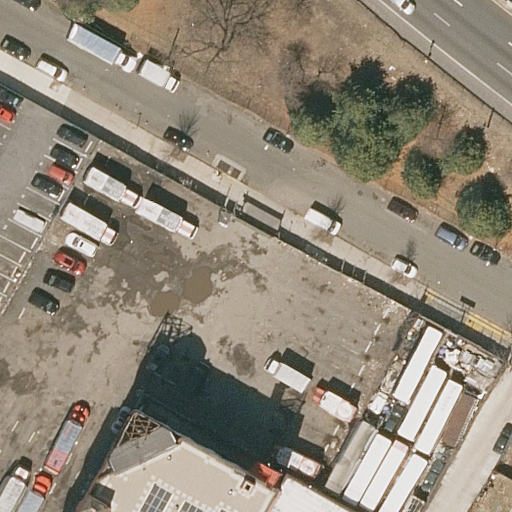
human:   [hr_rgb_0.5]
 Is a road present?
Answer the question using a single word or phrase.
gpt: yes

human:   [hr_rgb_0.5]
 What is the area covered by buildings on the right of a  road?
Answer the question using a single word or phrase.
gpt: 0m2

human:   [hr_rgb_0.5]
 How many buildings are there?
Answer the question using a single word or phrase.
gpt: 2

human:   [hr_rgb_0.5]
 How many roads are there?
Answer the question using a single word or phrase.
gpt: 2

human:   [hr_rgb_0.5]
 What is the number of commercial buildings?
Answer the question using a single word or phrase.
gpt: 1

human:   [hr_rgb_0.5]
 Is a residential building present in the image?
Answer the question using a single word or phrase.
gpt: yes

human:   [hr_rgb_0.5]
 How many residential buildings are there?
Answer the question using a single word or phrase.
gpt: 1

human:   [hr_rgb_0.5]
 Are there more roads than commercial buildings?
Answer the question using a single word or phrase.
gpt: yes

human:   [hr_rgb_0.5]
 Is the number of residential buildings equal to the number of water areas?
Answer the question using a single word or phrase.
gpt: no

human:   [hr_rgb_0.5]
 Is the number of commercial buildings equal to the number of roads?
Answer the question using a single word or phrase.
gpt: no

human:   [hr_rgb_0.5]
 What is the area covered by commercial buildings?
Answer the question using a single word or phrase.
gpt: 705m2

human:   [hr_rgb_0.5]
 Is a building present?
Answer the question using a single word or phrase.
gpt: yes

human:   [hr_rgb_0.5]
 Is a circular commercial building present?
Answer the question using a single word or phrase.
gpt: no

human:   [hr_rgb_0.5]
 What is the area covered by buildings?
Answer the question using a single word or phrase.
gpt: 1708m2

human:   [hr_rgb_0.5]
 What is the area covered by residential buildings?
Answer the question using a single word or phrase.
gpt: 1002m2

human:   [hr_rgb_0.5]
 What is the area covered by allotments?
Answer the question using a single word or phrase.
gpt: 0m2

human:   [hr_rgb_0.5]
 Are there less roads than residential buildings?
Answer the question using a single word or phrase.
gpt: no

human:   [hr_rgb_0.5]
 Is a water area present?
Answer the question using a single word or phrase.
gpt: no

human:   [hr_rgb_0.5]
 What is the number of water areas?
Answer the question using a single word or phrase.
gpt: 0

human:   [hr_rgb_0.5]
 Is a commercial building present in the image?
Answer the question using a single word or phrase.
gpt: yes

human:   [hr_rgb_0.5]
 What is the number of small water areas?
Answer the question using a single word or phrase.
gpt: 0

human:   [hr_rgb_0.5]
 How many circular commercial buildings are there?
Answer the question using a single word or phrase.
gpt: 0

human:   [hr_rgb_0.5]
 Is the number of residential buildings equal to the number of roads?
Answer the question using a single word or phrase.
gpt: no

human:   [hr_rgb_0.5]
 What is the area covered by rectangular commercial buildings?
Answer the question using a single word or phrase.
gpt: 705m2

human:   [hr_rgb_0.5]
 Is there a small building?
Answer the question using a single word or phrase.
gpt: no

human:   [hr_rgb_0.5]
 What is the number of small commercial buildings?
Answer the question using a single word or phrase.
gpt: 0

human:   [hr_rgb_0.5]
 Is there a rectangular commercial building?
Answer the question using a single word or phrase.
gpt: yes

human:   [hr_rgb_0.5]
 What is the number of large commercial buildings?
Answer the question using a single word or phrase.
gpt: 1

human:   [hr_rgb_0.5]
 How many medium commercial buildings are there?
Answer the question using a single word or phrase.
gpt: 0

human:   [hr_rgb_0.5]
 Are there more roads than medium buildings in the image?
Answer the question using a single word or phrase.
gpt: yes

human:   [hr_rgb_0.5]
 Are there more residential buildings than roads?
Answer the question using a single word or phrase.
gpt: no

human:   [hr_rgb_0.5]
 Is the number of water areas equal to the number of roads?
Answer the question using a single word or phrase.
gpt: no

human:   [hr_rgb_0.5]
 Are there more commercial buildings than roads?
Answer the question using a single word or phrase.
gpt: no

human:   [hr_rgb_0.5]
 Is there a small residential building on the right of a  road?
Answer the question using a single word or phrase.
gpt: no

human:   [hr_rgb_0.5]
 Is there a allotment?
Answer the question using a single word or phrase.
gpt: no

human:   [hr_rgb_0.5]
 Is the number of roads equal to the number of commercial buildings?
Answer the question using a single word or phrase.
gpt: no

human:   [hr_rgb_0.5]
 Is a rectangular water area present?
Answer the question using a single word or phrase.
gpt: no

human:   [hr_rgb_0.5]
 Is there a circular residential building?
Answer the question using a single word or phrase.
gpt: no

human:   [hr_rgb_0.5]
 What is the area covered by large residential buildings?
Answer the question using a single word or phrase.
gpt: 1002m2

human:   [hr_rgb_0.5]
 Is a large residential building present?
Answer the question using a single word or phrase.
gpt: yes

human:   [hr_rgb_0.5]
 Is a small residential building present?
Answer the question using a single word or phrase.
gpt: no

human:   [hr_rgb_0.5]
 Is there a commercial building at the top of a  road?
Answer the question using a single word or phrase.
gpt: no

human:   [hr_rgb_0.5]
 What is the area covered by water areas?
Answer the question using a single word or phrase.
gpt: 0m2

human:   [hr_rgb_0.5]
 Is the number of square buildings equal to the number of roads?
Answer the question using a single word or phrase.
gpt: no

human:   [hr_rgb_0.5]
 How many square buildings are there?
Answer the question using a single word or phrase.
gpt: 0

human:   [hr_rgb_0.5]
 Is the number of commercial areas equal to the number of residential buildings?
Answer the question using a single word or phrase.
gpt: no

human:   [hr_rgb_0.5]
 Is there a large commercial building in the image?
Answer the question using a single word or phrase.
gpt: yes

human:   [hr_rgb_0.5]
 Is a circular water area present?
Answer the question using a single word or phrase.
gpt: no

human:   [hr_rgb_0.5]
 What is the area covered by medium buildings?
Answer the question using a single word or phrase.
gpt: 0m2

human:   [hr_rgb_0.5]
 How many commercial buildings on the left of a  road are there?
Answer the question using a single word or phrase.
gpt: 1

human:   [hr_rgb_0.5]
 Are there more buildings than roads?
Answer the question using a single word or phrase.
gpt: no

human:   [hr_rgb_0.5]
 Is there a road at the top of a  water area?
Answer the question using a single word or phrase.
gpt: no

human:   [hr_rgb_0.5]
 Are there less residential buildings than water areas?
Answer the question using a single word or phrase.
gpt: no

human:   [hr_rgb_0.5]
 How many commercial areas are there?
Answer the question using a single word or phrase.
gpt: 0

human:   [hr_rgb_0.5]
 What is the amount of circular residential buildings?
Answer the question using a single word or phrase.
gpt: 0

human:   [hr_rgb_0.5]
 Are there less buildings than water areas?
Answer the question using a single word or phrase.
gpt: no

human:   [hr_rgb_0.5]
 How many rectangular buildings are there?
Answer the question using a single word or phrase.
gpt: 2

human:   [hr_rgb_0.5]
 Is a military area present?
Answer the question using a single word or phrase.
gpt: no

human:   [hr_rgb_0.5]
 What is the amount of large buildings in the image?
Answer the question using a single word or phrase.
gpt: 2

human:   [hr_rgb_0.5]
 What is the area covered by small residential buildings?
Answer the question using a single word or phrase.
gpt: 0m2

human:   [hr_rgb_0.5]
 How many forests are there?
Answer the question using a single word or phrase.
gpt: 0

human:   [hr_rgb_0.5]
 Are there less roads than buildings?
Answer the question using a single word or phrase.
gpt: no

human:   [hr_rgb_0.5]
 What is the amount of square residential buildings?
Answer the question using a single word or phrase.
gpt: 0

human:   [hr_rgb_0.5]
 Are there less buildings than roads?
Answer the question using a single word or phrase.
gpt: no